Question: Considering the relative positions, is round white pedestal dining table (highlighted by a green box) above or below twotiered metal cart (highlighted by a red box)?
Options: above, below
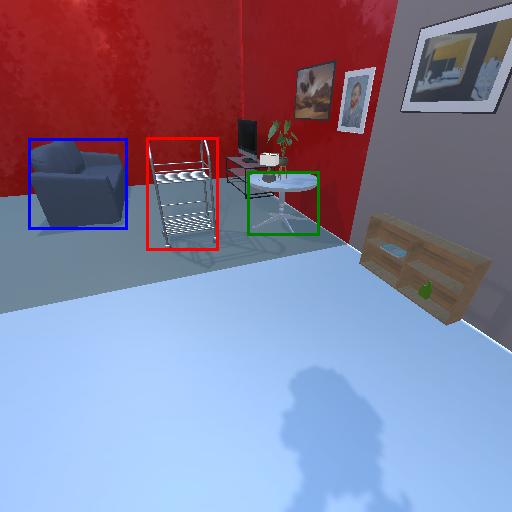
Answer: above